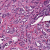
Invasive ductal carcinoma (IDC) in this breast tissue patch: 1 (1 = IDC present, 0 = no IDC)